Field crop: maize
Growth stage: 2
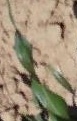
Species: maize